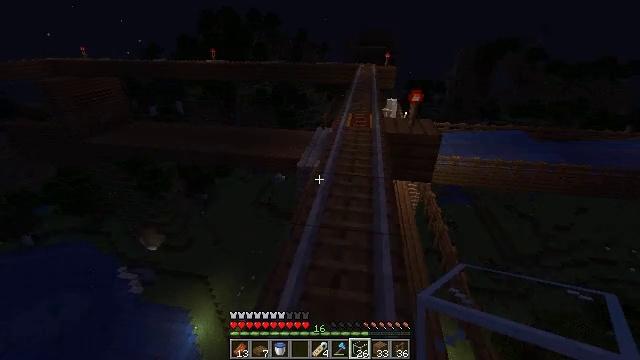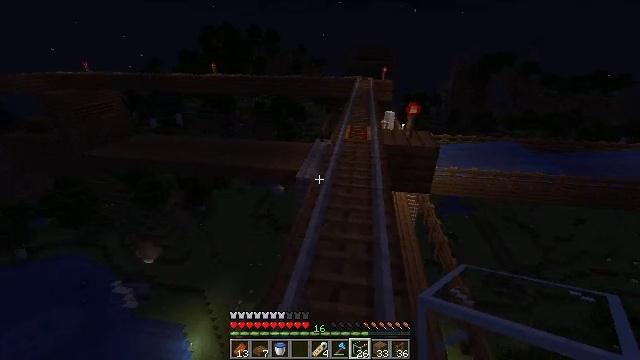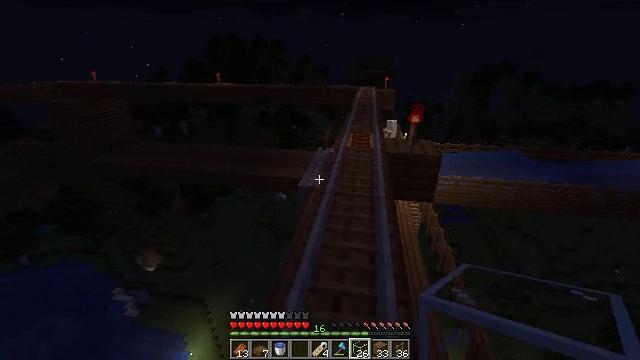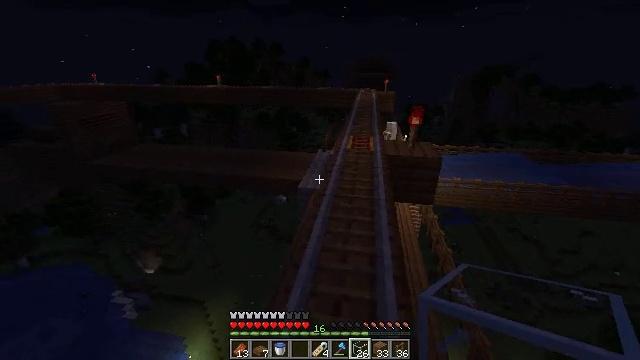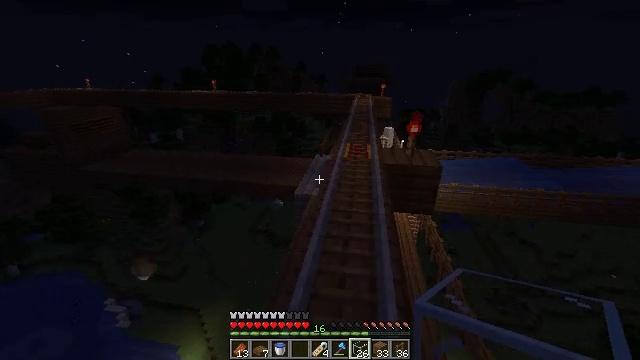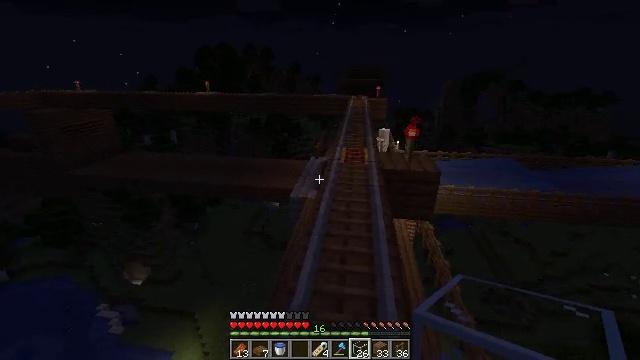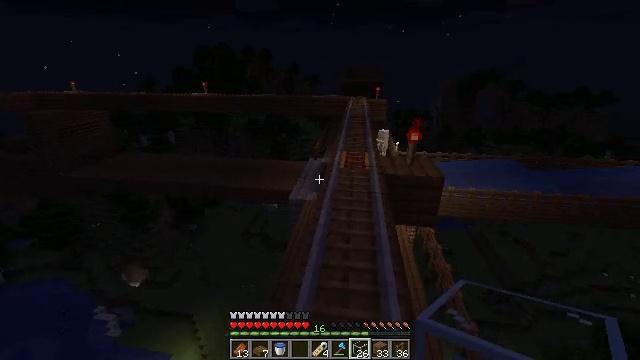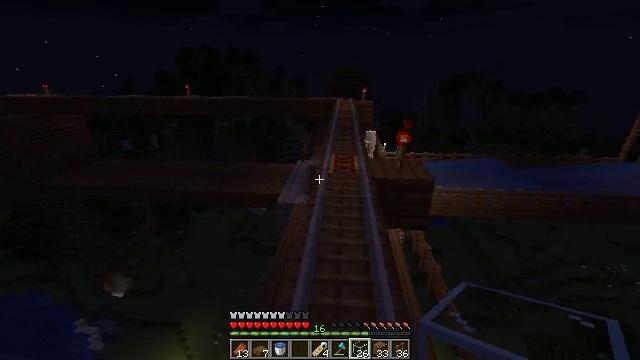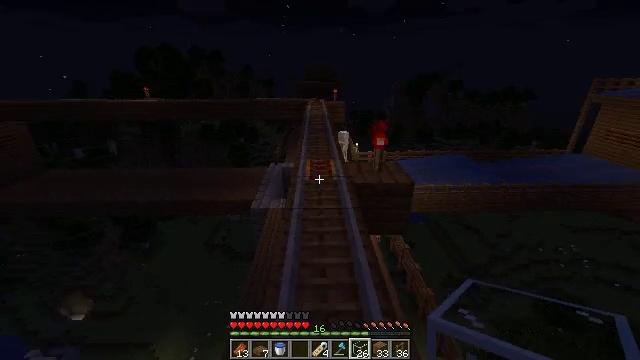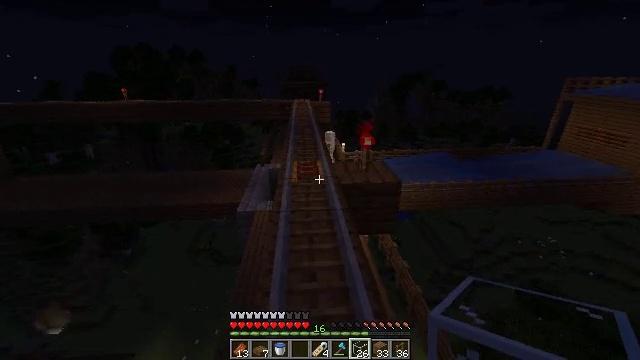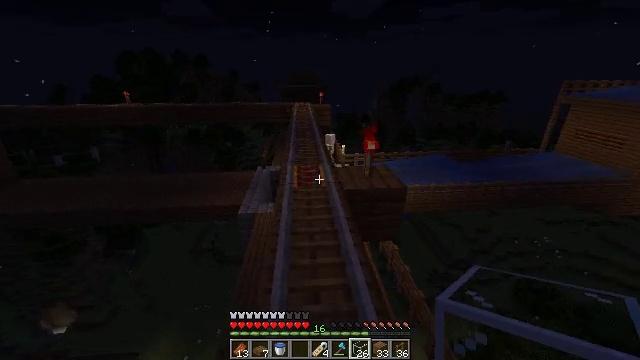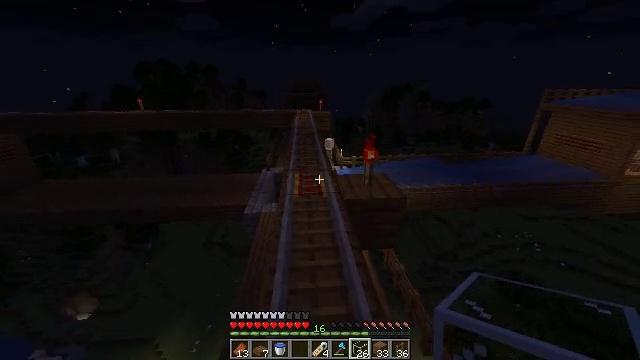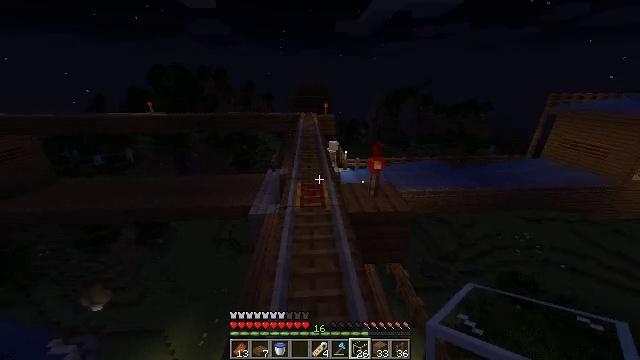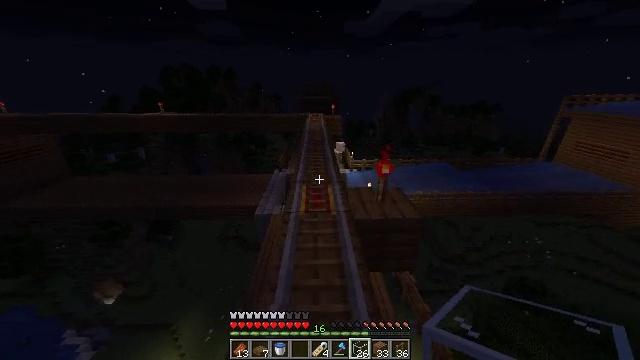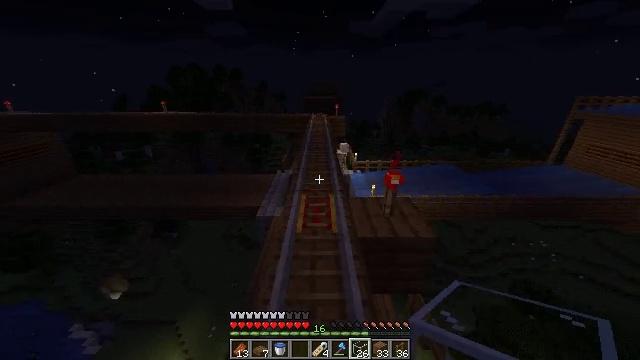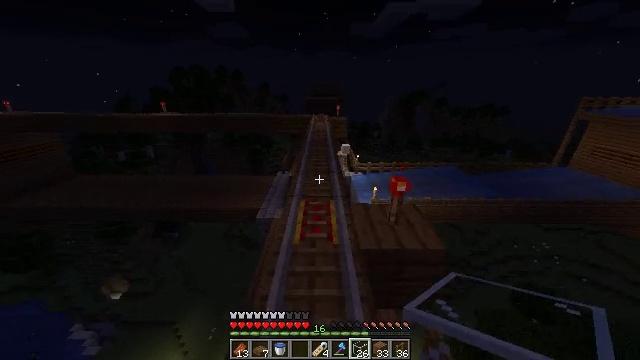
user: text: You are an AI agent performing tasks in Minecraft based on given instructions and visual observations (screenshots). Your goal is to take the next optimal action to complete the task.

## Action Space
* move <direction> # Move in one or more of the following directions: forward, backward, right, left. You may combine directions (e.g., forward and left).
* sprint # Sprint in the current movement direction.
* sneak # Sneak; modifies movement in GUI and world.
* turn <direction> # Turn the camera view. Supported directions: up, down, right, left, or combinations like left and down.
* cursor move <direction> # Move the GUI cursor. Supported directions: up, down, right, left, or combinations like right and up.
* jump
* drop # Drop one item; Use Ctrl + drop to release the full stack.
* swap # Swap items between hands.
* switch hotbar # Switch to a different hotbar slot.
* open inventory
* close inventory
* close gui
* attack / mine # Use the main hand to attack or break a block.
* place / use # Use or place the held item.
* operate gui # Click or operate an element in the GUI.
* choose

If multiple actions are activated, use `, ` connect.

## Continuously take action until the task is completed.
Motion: motion action
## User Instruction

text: Destroy the glass.
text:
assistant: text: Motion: turn up
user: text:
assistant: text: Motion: turn up
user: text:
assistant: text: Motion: move forward
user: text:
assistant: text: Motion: move forward, turn up
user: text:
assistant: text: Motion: move forward, turn right
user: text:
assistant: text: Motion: move forward
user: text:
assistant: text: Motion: move forward, turn right
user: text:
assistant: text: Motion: move forward, turn right
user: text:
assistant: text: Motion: move forward, sprint, turn right
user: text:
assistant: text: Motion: move forward, sprint
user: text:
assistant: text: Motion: move forward, sprint
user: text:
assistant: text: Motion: move forward, turn left
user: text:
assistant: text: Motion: move forward, turn left
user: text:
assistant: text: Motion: move forward, sprint, turn left
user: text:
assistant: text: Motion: move forward, sprint
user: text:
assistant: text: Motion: move forward, sprint, turn left
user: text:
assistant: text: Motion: move forward, sprint
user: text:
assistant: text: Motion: move forward
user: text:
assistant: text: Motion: move forward
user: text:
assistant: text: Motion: move forward, sprint
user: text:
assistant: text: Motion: move forward, sprint
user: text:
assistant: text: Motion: move forward, sprint
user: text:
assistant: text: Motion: move forward, turn right
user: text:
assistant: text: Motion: move forward
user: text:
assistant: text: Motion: move forward, sprint
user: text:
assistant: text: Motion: move forward, sprint
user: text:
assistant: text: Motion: move forward, sprint
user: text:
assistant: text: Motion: move forward
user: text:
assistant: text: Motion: move forward
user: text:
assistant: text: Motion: move forward